Question: We have been using the for a little while now, and really like the way it integrates. This is the system I'm talking about:
<URL>
We are using this plugin to do the magic:
<URL>
Anyway, as I said we have this all working fine when someone is sending the money. However, we also have a tool on our site where "customers" can send money to sellers. For this, we currently have the system.
How can we use the PayPal Checkout tool to let people send to a given email address, while still getting the callback for the order? (so we can enter it into our system, to track it)
At first I thought this wouldn't be possible - but I've seen this exact same logic on eBay:

Is this something that is publicly available? Or is it just a "PayPal-Ebay" thing? (as they are effectively the same company, so maybe have access to different tools than the general public do)
Thanks!
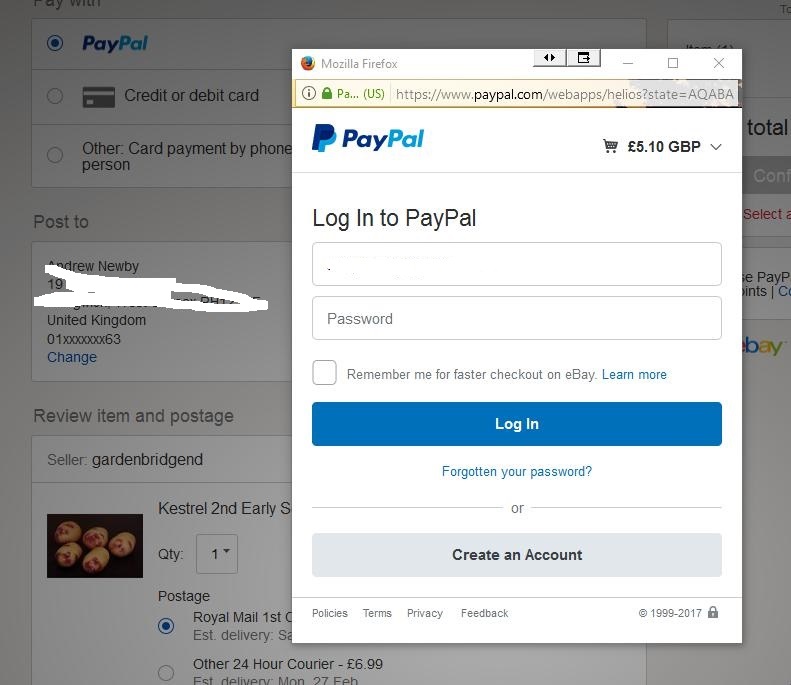
Answer: Here's another option -- the 'payee' option in PayPal's REST api:
<URL>
Using this, you can set the money to be moved to whichever paypal account you like with just the email address.